Question: My eclipse is showing errors on the project folder when I am importing a new project into my eclipse. I am not able to find the reason. Please see the attached image of the error.

'''
[2012-11-12 12:11:32 - ProfilePictureSample] Unable to resolve target 'android-8'
[2012-11-12 12:11:32 - BooleanOGSample] Unable to resolve target 'android-8'
[2012-11-12 12:11:32 - Hackbook] Unable to resolve target 'android-8'
[2012-11-12 12:11:32 - Scrumptious] Unable to resolve target 'android-8'
[2012-11-12 12:11:32 - PlacePickerSample] Unable to resolve target 'android-8'
[2012-11-12 12:11:32 - SessionLoginSample] Unable to resolve target 'android-8'
[2012-11-12 12:11:32 - FriendPickerSample] Unable to resolve target 'android-8'
[2012-11-12 12:11:32 - HelloFacebookSample] Unable to resolve target 'android-8'
'''
These are the error messages are shown in the console. I have sdk version's 4.1 (API level 16) and 4.0.3 (API level 15) in my eclipse.
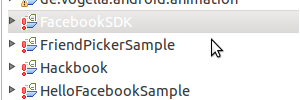
Answer: Just right click the project and go to properties -> Android -> and click Project Build Target as Any one of version (Android 2.2 or api level 8)
Hope this will help you .
If you don't have required version installed, Please install it using SDK manager.